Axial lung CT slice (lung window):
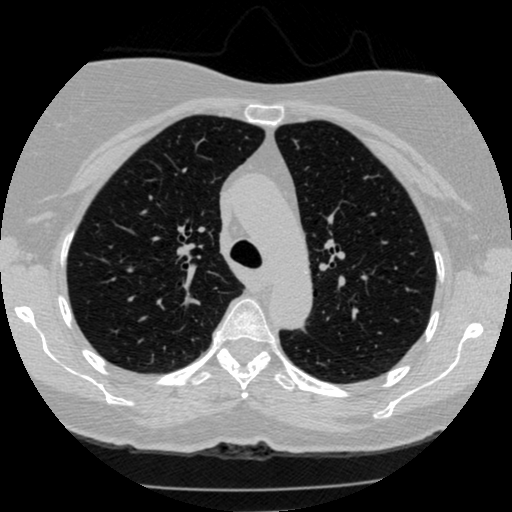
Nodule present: no